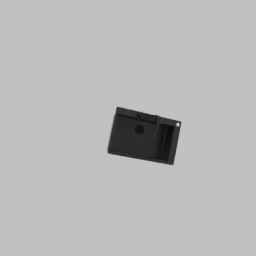
Label: appliances